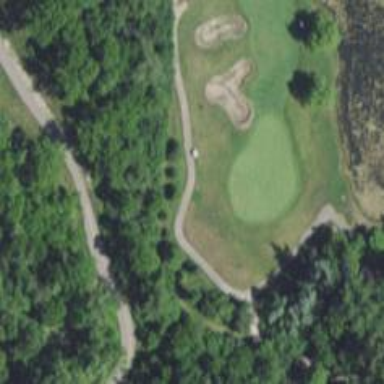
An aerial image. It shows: Path for both roads and golfers.